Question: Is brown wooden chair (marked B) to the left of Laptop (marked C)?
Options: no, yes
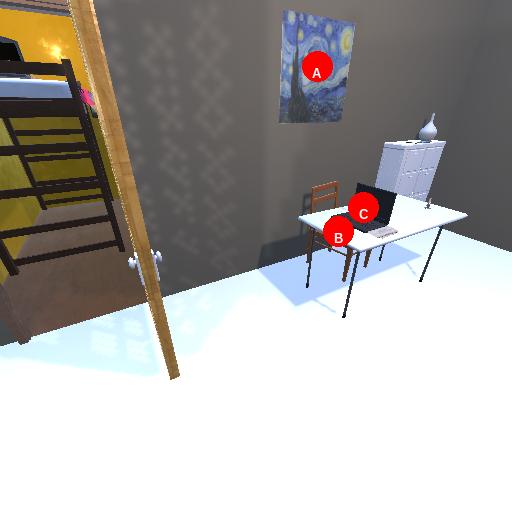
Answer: no